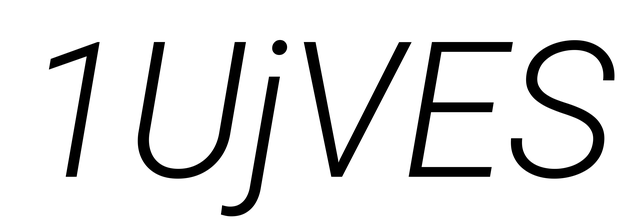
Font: Roboto-Italic_Light_Italic